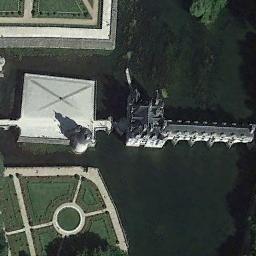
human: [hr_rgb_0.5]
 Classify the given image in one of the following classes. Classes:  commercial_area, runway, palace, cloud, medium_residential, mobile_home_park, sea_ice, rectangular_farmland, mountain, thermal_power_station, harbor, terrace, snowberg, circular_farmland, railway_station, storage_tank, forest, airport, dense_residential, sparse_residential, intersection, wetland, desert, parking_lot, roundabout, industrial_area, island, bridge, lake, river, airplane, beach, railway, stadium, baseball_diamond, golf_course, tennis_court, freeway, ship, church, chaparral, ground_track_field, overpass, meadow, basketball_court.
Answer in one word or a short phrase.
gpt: palace